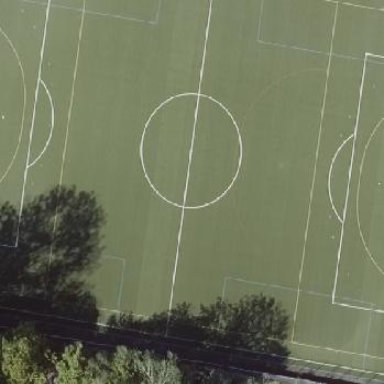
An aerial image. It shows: Artificial turf pitch used for hockey and soccer.